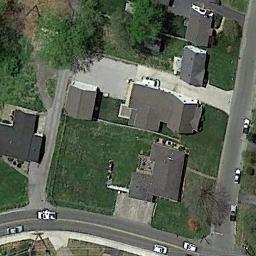
Label: residential